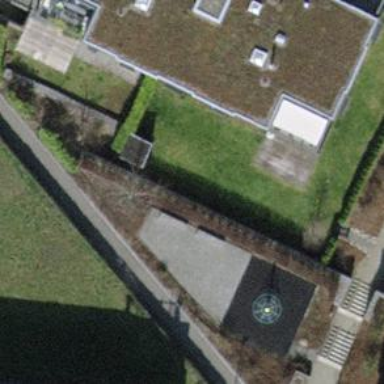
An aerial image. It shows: Retaining wall.